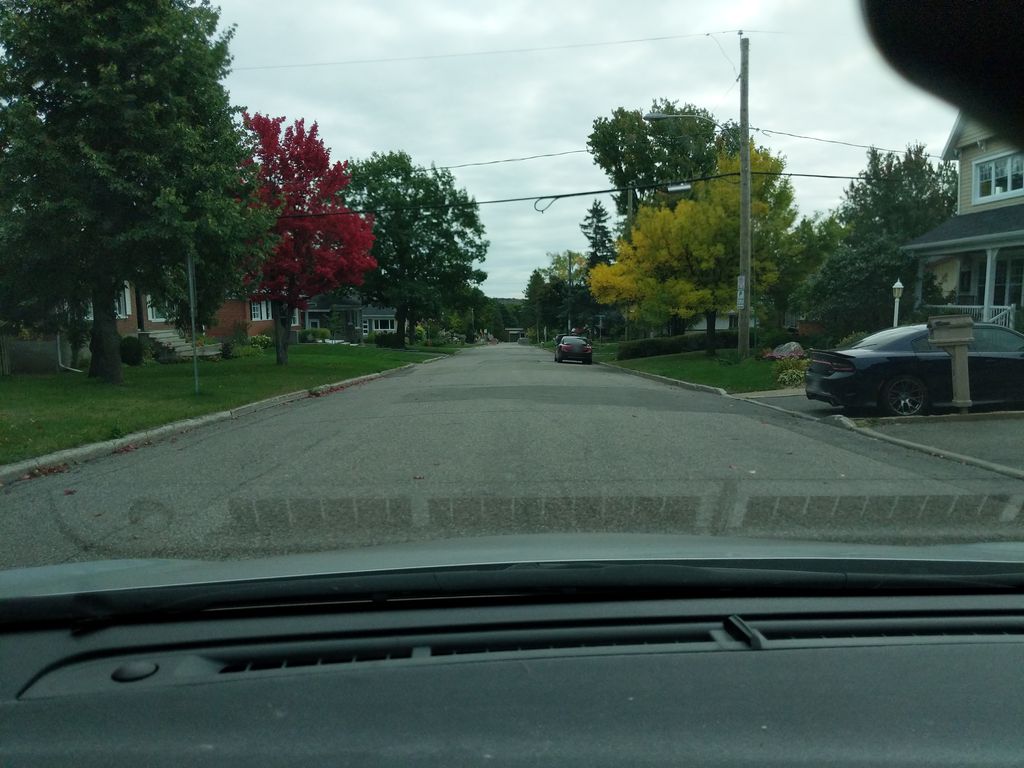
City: quebec_city